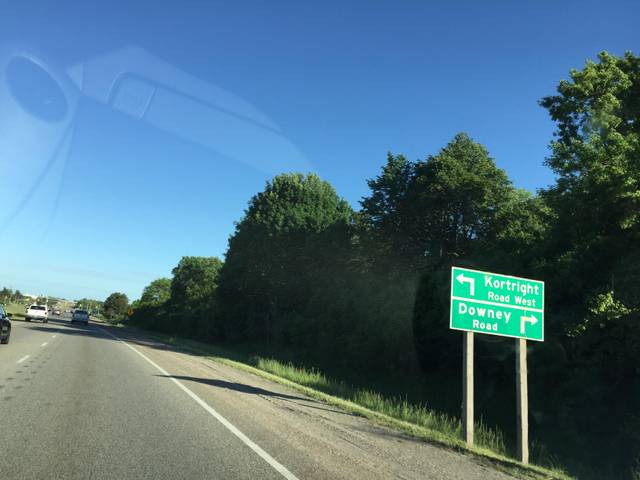
Region: Canada
Coordinates: 43.509, -80.239